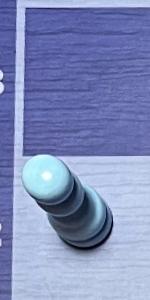
Label: Pawn_White